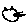
Label: cat